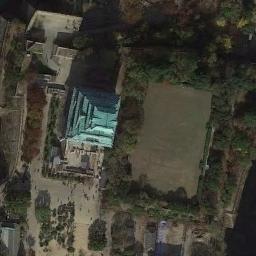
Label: palace